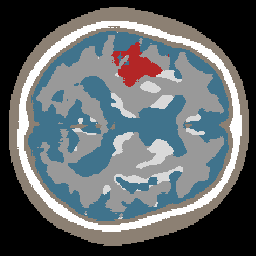
Label: lesion